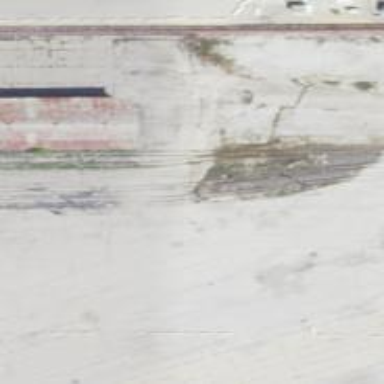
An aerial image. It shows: Disused railway siding.